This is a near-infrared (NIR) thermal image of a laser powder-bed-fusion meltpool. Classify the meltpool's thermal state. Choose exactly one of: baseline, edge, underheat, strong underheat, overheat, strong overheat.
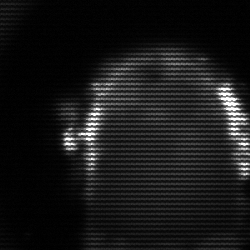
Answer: baseline